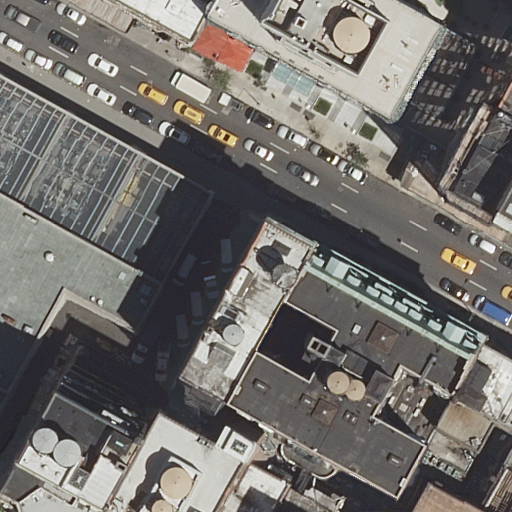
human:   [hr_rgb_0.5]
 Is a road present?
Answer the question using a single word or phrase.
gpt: yes

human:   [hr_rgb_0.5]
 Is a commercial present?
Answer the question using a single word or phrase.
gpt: yes

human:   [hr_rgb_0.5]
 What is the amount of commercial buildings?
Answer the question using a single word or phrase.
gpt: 0

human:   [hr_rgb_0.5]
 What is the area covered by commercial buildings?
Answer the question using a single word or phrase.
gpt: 0m2

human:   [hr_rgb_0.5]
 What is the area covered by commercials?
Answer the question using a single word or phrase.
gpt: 3119m2

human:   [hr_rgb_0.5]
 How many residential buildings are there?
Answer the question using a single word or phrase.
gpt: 14

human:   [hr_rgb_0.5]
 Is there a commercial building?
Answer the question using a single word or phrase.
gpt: no

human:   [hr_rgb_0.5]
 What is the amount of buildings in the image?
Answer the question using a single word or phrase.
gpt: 16

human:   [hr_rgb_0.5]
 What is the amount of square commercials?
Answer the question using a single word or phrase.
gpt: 0

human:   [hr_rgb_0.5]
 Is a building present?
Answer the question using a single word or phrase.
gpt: yes

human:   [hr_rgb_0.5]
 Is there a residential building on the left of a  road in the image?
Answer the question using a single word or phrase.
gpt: yes

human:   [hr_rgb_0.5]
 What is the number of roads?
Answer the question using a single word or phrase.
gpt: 4

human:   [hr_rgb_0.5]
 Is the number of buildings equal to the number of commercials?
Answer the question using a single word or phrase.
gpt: no

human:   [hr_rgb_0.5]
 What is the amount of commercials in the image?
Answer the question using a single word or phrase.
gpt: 1

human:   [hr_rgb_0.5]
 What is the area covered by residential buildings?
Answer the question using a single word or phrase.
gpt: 4147m2

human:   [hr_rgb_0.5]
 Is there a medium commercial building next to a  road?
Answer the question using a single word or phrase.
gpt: no

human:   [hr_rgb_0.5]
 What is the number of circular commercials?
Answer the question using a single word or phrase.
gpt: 0

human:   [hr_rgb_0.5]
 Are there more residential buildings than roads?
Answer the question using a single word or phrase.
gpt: yes

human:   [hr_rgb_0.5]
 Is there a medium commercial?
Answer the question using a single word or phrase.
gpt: no

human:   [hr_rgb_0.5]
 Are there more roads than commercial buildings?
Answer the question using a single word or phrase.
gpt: yes

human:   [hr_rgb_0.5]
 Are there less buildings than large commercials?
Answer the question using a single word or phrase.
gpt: no

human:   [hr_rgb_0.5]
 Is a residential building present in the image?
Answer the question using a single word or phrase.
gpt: yes

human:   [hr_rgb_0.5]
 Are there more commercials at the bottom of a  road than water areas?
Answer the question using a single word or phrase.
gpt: no

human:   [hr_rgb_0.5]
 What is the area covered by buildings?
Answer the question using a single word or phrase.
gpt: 5606m2

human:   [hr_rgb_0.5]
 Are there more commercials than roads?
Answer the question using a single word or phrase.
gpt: no

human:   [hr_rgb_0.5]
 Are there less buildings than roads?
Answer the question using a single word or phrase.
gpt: no

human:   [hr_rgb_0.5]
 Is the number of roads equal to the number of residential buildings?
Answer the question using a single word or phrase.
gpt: no

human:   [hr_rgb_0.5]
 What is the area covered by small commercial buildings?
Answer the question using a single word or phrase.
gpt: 0m2

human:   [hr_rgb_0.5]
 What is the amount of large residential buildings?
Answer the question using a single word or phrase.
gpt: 2

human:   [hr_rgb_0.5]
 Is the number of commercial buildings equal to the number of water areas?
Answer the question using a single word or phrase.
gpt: yes

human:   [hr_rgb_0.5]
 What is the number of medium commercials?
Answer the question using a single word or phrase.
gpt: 0

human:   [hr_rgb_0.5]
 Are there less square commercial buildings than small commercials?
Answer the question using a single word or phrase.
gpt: no

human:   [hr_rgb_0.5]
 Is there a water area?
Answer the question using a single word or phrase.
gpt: no

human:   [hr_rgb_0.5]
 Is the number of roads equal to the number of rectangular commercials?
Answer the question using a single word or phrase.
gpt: no

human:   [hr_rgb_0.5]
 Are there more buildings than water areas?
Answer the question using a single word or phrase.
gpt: yes

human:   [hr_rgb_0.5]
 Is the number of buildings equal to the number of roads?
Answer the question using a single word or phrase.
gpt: no

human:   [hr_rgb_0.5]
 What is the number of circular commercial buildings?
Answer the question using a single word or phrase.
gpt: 0

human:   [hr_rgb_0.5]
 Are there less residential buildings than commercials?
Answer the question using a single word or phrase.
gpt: no

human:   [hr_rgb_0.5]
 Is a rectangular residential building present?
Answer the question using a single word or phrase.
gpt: yes

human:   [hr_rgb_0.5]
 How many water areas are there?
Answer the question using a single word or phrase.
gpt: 0

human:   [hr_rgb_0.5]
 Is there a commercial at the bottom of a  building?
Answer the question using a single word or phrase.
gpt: no

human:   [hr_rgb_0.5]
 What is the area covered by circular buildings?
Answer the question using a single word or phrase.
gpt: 0m2

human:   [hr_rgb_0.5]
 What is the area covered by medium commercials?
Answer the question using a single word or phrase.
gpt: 0m2

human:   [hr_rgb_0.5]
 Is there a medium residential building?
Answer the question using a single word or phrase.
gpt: yes

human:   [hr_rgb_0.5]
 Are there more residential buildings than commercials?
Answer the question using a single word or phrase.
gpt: yes

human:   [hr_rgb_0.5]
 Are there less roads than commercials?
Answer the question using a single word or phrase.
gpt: no

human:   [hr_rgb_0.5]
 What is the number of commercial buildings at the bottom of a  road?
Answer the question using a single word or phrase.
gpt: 0

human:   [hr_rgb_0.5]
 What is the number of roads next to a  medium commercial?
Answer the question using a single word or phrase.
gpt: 0

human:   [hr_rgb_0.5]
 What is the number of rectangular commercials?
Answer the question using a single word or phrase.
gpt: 1

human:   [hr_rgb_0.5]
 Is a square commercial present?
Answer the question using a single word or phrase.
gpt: no

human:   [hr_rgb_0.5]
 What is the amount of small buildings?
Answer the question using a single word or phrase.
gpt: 7

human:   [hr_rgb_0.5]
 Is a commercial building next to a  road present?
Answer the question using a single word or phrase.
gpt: no

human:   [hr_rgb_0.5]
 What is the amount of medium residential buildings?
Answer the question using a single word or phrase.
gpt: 6

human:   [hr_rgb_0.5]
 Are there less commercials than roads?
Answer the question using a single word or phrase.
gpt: yes

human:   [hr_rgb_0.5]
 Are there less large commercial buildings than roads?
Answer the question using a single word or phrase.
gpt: yes

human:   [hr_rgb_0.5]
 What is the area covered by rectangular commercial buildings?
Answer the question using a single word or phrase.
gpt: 0m2

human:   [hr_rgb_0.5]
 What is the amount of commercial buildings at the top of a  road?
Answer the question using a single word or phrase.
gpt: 0

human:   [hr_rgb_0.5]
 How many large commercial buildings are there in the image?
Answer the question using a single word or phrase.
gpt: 0

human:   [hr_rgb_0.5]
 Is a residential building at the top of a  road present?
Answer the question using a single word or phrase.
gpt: yes

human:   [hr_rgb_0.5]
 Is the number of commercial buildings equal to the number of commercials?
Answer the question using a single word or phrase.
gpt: no

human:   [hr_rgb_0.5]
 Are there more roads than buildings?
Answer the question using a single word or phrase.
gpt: no

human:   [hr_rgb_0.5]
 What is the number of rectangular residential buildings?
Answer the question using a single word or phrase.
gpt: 11

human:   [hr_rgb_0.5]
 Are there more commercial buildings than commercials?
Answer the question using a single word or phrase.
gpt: no

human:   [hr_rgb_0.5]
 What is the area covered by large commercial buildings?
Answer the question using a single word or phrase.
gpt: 0m2